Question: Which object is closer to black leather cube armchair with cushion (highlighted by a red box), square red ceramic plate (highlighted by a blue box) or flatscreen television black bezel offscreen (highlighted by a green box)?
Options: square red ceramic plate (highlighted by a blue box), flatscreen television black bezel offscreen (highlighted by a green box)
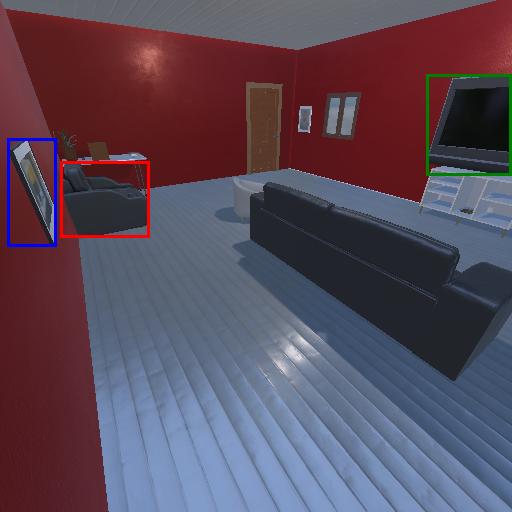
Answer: square red ceramic plate (highlighted by a blue box)